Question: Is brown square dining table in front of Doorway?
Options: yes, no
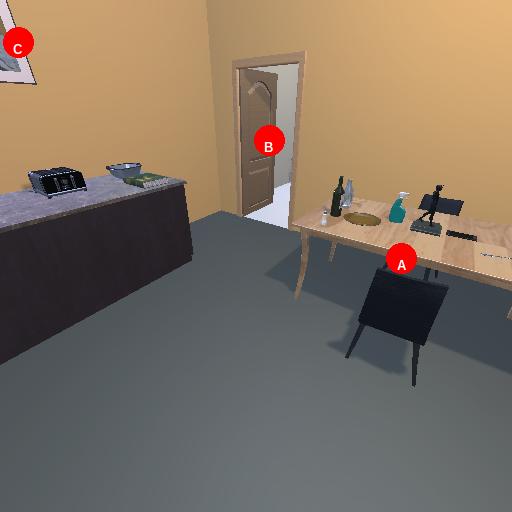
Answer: yes